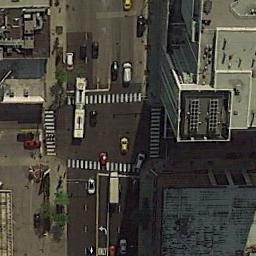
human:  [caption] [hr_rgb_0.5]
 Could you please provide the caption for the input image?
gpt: There are many moving and waiting vehicles on the road at the intersection, Many buildings and some trees around the intersection .

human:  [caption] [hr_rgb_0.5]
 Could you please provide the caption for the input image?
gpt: An intersection with normal traffic located in a commercial area .

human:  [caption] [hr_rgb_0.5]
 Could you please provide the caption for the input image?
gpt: There is a tall building beside the crossroads .

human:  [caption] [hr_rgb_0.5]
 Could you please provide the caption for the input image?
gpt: There are a lot of cars at the intersection .

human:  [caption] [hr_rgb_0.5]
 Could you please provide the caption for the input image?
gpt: There are some cars at the intersection .